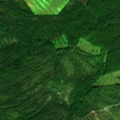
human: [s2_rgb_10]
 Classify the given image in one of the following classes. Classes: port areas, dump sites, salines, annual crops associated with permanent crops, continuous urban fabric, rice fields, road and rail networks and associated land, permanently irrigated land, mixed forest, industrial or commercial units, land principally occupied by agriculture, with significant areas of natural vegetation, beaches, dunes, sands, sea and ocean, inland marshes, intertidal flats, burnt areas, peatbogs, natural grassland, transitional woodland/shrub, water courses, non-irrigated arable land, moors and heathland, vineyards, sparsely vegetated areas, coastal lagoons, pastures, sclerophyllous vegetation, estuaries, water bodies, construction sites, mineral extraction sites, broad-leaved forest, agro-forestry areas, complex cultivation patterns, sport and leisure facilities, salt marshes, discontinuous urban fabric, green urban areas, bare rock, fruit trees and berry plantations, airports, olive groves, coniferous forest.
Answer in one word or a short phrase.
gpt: broad-leaved forest, coniferous forest, mixed forest